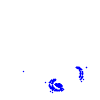
Particle: proton